Field crop: maize
Growth stage: 2
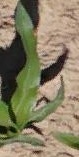
Species: maize